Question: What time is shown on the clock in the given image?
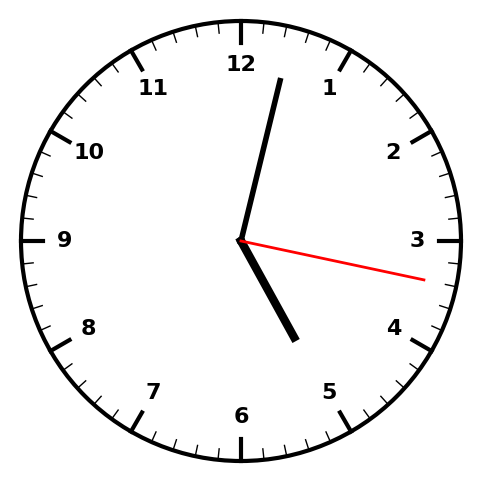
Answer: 05:02:17